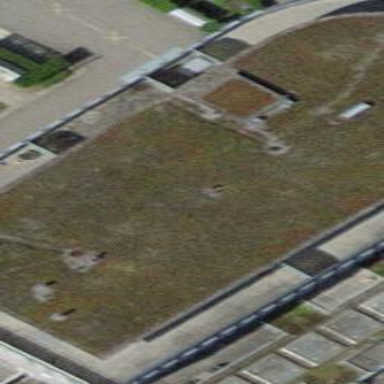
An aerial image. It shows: Office building with flat roof.